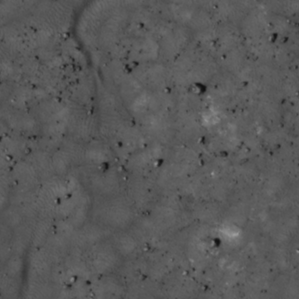
Label: non_frost